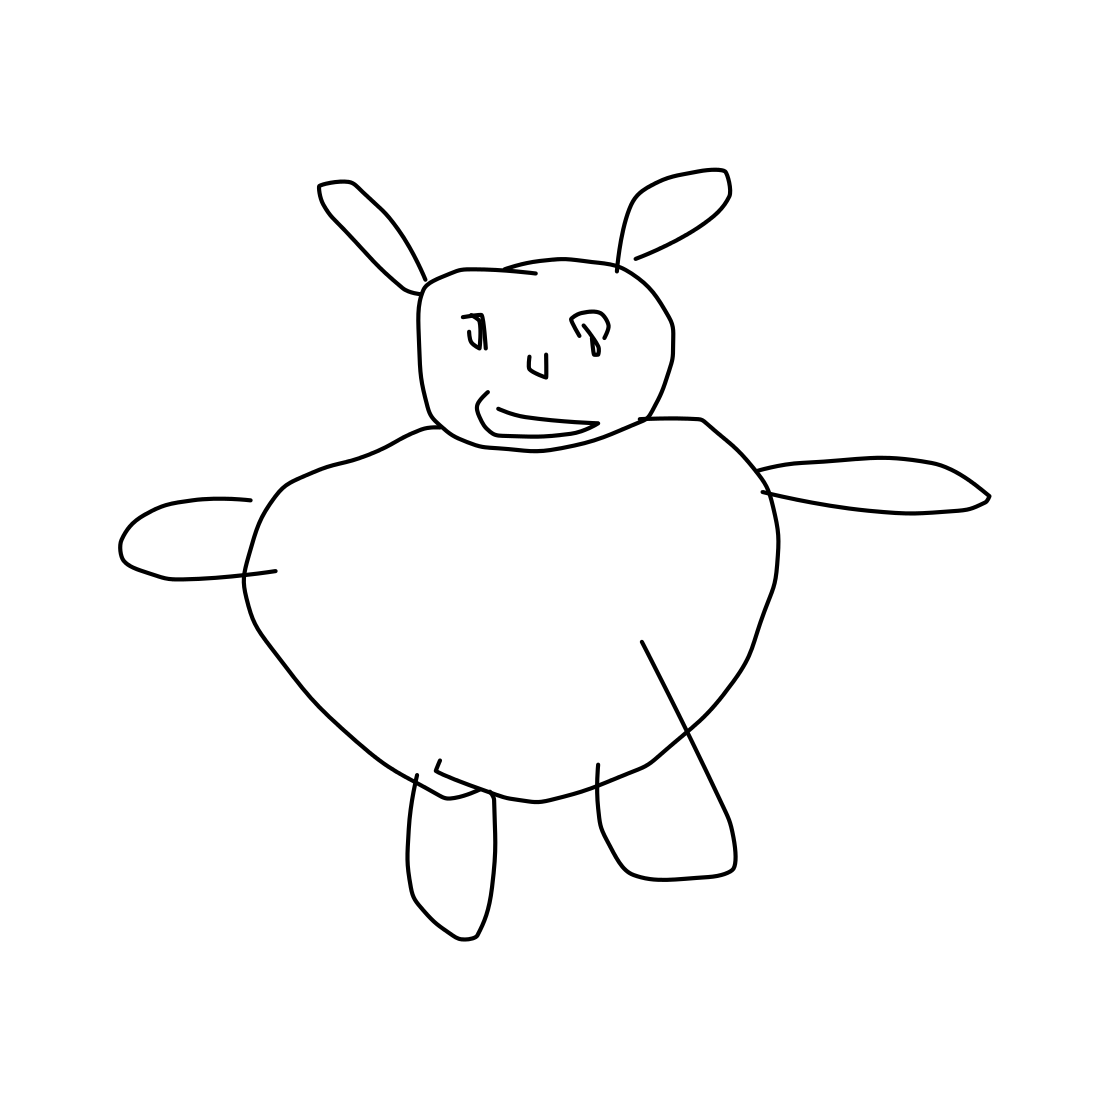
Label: teddy-bear